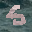
Label: 5